CT angiography, arterial phase; slice 196 of 231; volume shape [512, 512, 231], voxel spacing [0.625, 0.625, 2.4] mm
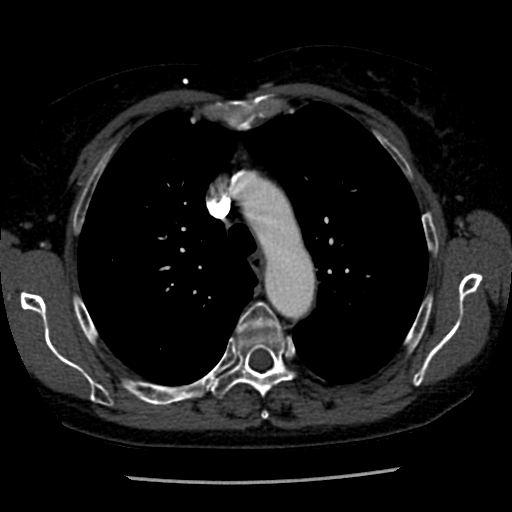
True lumen volume: 182.64 mL
False lumen volume: 106.77 mL